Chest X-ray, PA view. Patient: 50 years old, sex M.
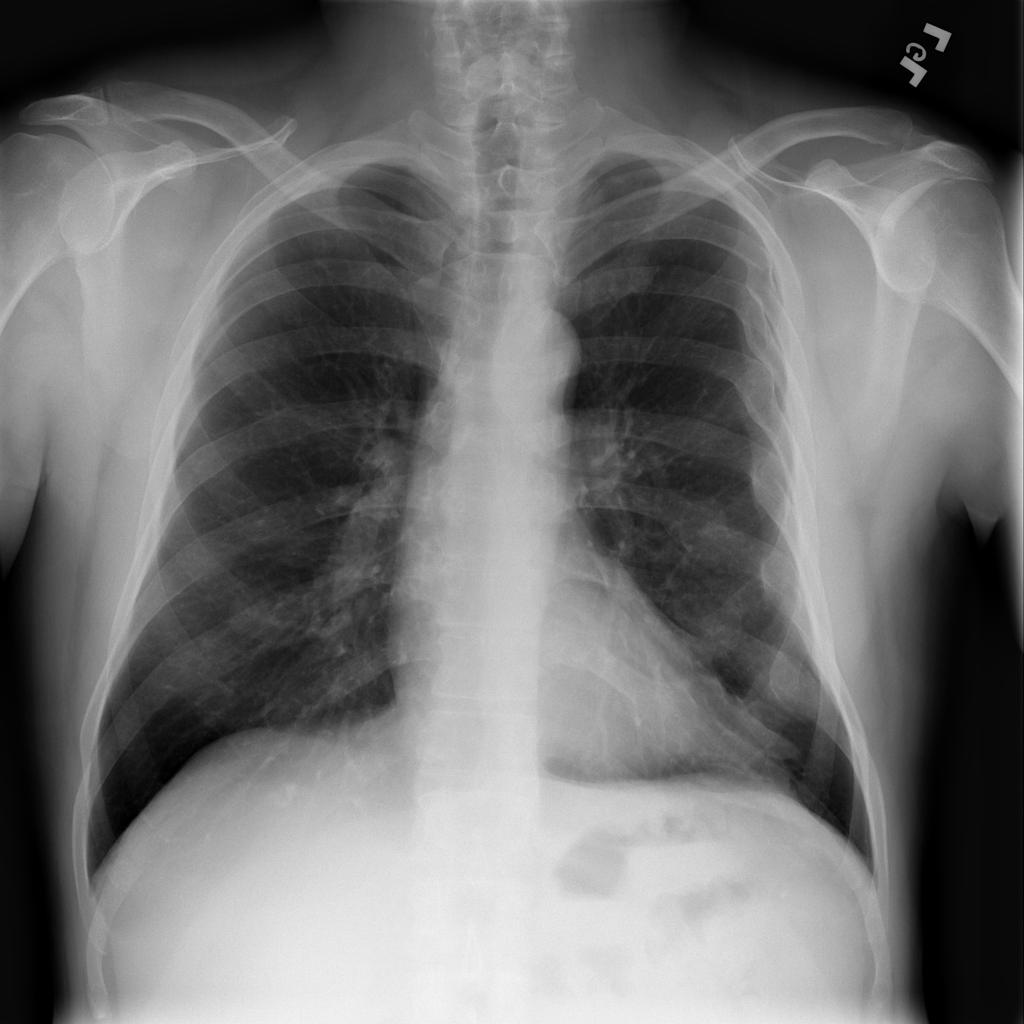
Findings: No Finding